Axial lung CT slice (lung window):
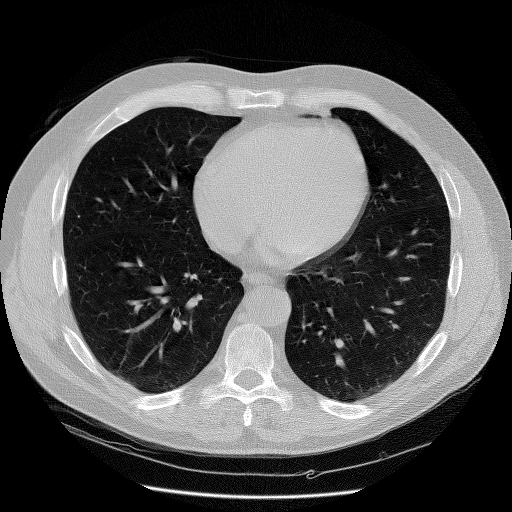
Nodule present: no